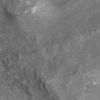
Atmospheric dust classification: not_dusty